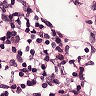
Metastatic tissue present: no